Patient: sex F, age 58
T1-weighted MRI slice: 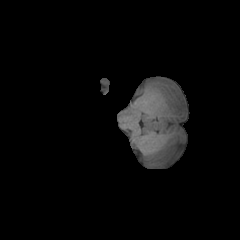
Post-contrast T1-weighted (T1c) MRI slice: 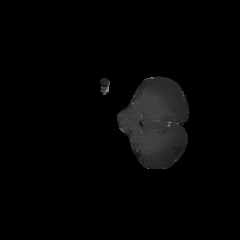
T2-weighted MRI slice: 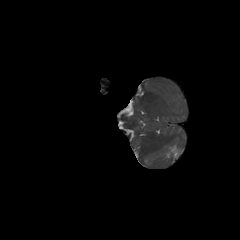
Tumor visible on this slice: no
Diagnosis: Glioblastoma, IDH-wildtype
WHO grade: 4